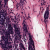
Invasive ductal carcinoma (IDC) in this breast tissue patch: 0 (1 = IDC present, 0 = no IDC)